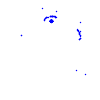
Particle: proton